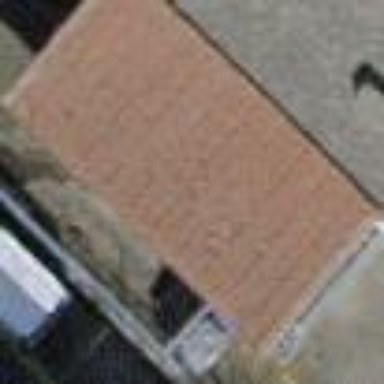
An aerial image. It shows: View of roof of building.